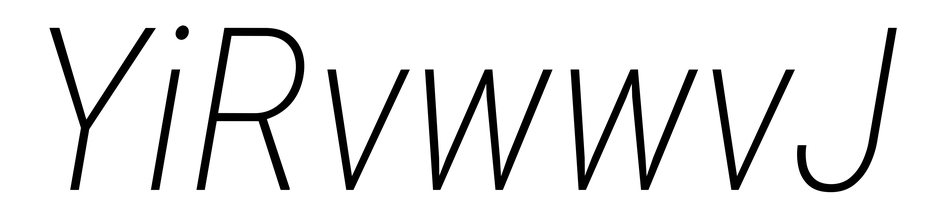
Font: Roboto-Italic_Condensed_ExtraLight_Italic